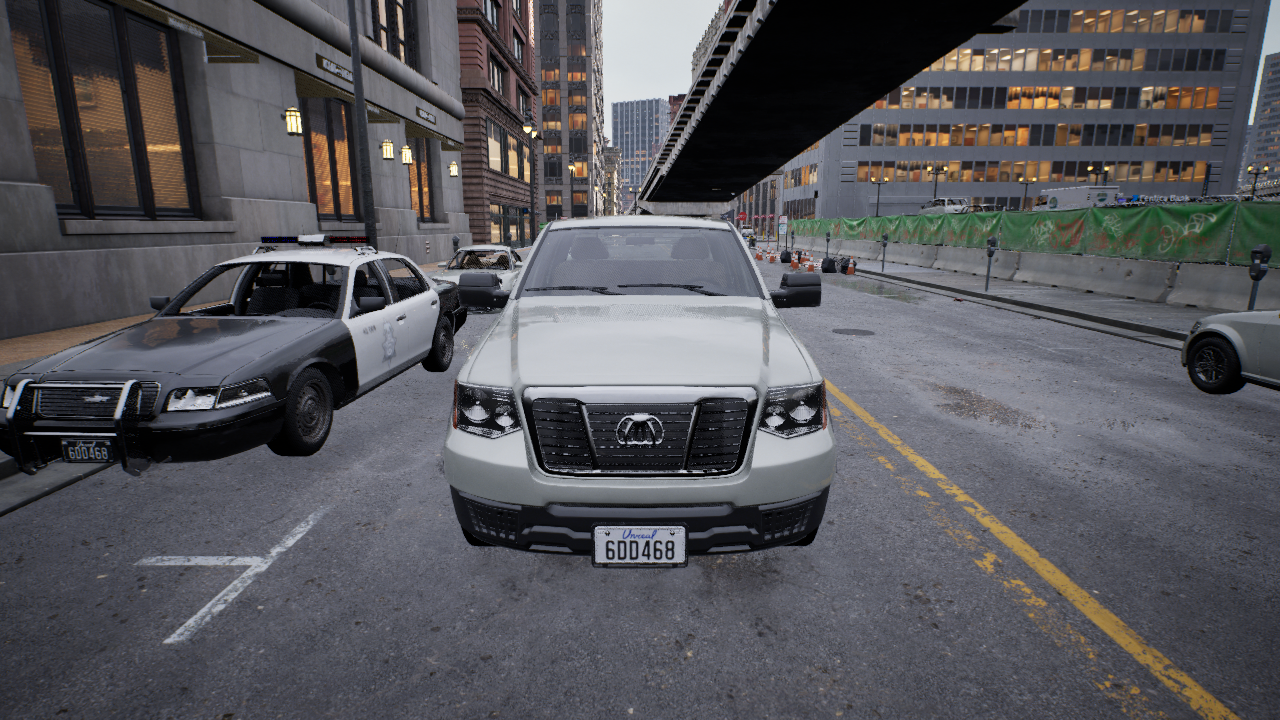
Venue: downtown
Lighting: clear day
Vehicle rig: pickup